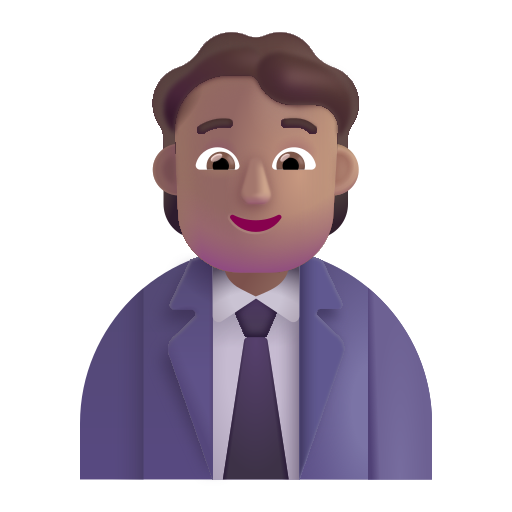
office worker color